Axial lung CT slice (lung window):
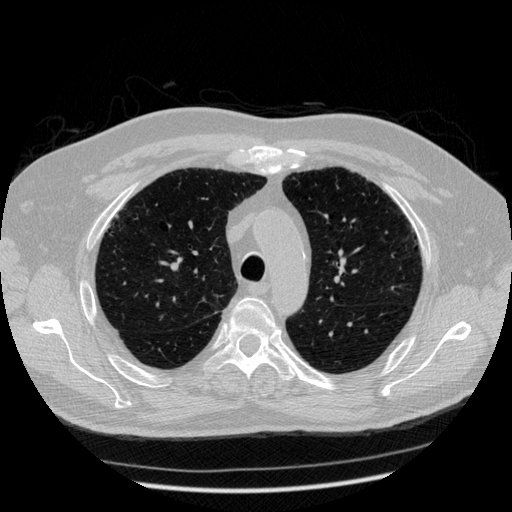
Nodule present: no